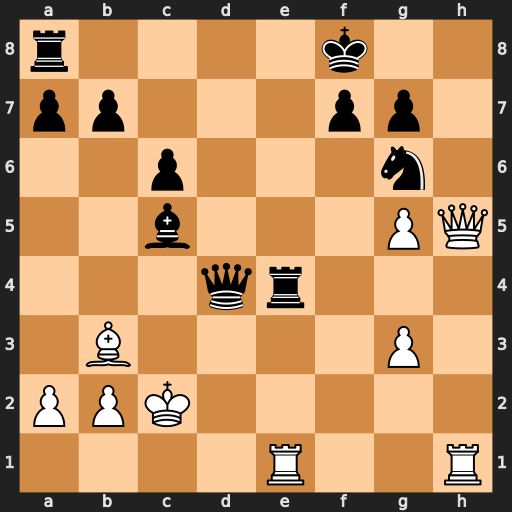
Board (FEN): r4k2/pp3pp1/2p3n1/2b3PQ/3qr3/1B4P1/PPK5/4R2R
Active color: w
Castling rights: -
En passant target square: -
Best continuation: Qf3 Qf2+ Qxf2 Bxf2 Rxe4